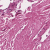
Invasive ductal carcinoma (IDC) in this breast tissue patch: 0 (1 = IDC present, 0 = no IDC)